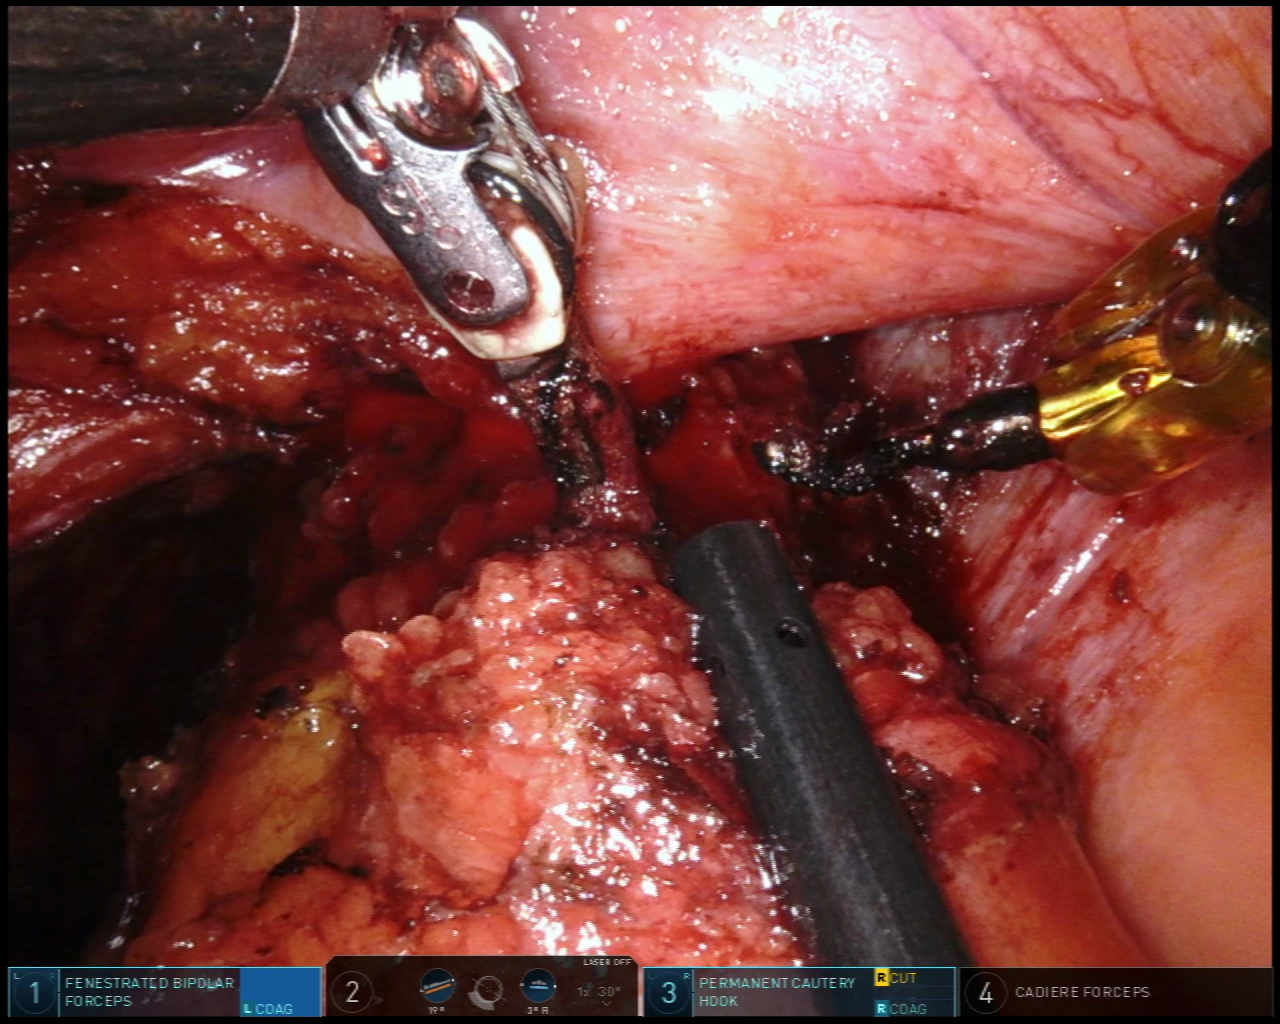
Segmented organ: vesicular_glands
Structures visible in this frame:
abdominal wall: no
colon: no
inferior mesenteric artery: no
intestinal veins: no
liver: no
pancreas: no
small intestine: no
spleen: no
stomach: no
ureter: no
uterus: no
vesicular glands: yes